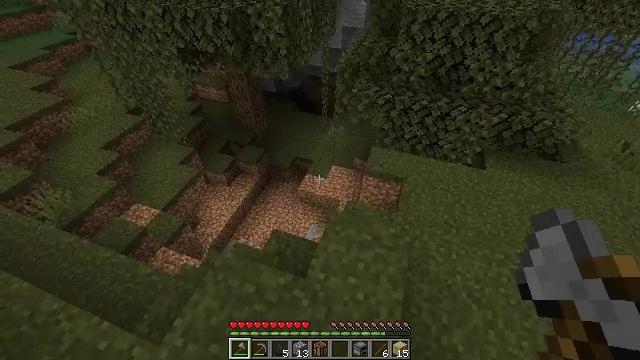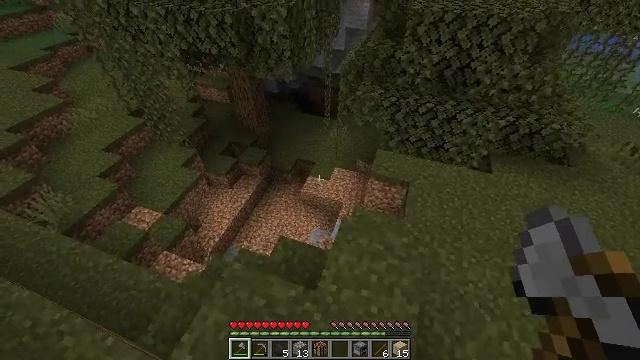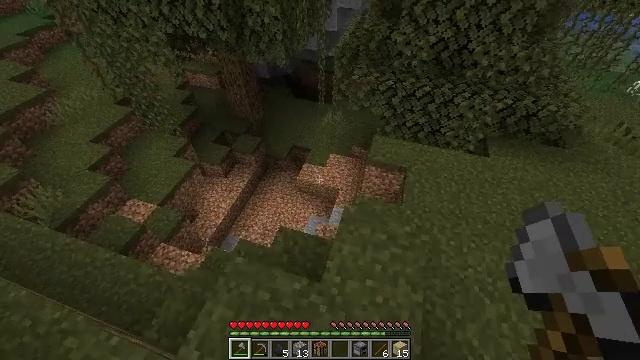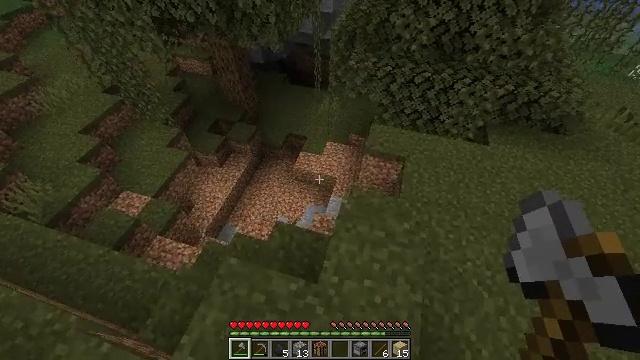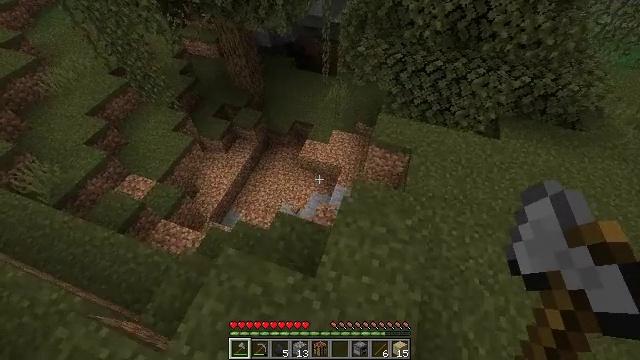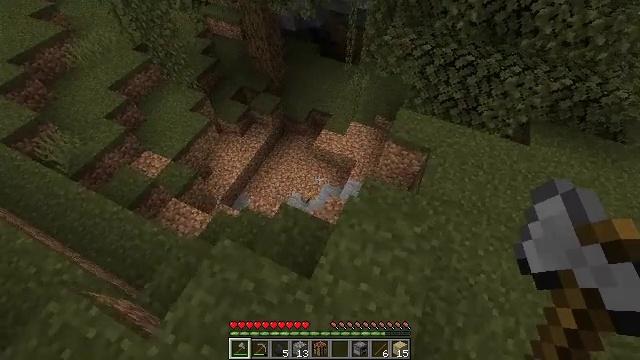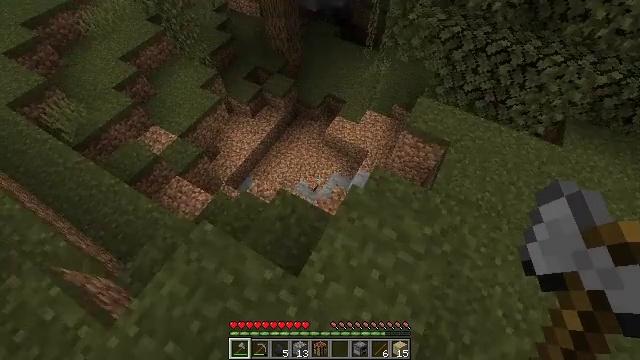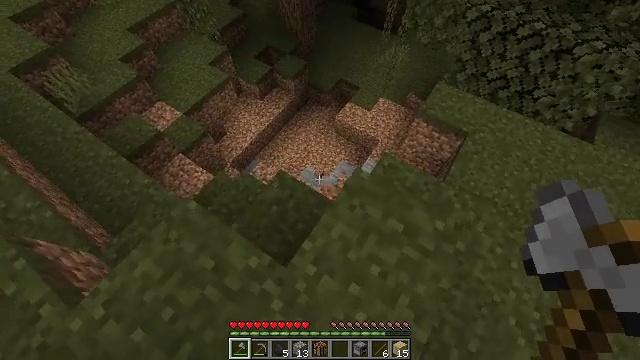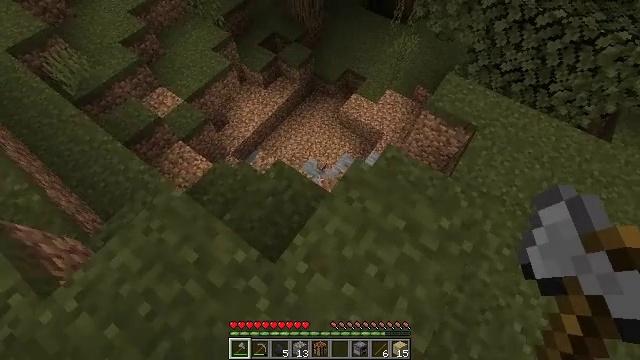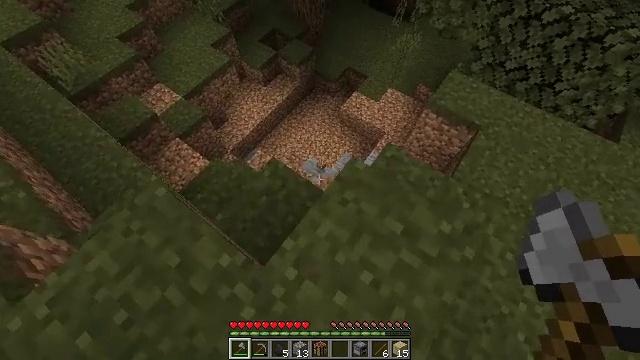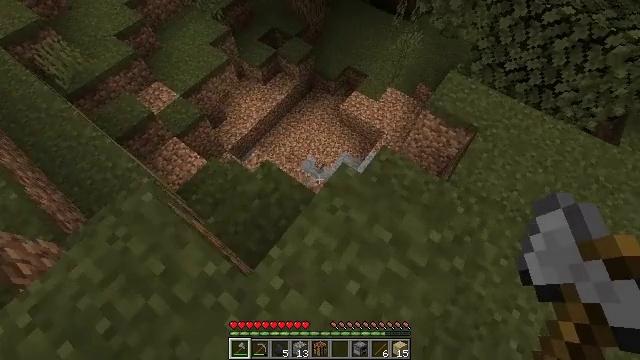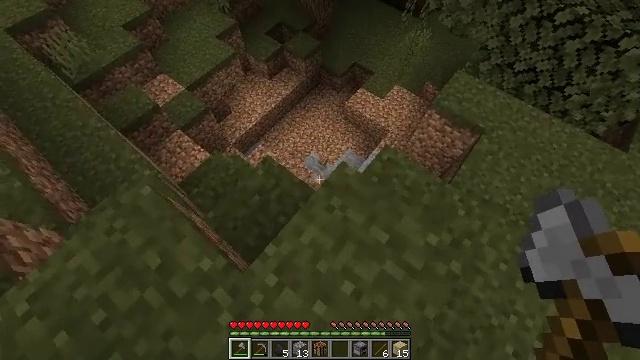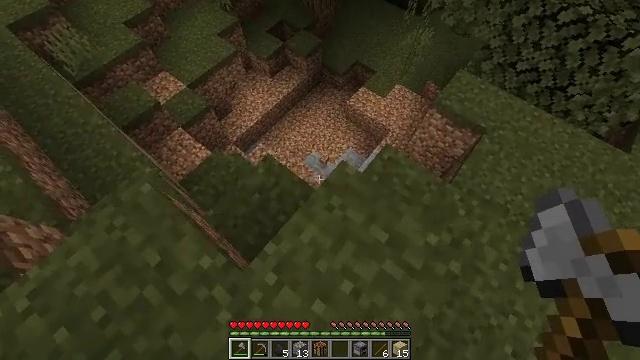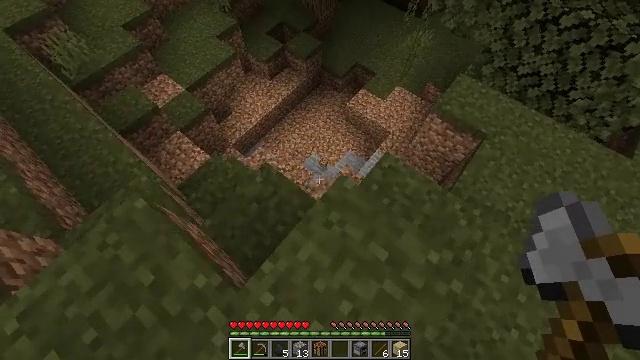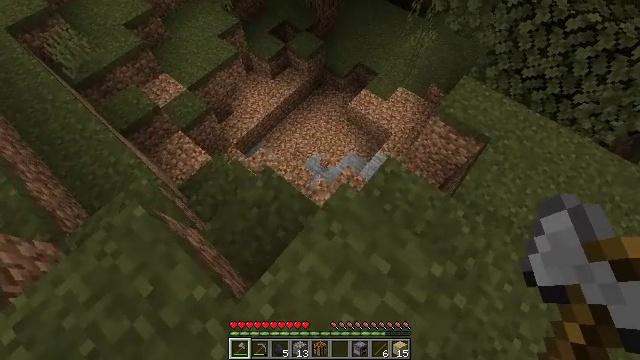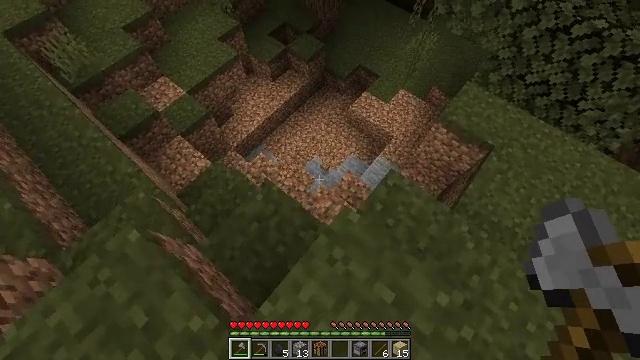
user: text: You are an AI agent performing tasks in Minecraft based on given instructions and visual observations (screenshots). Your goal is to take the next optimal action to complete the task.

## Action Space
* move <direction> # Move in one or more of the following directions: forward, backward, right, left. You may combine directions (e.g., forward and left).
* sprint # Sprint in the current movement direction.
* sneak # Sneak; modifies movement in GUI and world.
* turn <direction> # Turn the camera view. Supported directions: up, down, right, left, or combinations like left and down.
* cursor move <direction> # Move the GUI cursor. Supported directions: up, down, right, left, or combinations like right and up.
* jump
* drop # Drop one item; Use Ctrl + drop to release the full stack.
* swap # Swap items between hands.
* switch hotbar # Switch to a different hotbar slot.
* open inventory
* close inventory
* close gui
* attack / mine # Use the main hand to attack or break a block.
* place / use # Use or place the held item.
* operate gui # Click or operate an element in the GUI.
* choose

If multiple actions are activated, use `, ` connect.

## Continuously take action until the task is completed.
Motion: motion action
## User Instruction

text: Pick up a blue orchid.
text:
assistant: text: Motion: move forward and move left
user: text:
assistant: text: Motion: move forward and move right, turn right and down
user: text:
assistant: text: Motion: move forward and move right, turn down
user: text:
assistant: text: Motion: move forward and move right, turn left and down
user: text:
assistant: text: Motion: move forward and move right, turn left and down
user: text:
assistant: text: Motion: move forward and move right, turn left and down
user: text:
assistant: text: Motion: turn left and down
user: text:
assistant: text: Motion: turn left and down
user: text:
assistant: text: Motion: no_op
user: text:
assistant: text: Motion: no_op
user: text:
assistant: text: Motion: turn left
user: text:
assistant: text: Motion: no_op
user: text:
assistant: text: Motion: move forward
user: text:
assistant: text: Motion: move forward
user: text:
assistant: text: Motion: move forward
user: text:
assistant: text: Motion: move forward and move right
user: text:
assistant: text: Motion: move forward and move right, turn down
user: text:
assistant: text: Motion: move forward and move right, turn left and down
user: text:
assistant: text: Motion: move forward and move right, turn left and down
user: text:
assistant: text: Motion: no_op
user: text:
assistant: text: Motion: no_op
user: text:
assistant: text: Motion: move back
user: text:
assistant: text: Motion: move back
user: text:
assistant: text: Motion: move back and move left, turn left
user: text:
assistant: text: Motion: move back and move left, turn left
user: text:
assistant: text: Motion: move back and move left, turn left and up
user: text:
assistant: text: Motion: move left, turn left and up
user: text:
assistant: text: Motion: move left, turn left and up
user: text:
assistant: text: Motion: turn left and up
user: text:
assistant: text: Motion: turn left and up